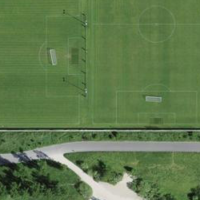
EUNIS habitat code: 53
Species observed at this site:
Prunus mahaleb